Question: This question is linked to :
<URL>
If RTC discovers that by accepting a change set some of the change sets which depend on this change set will not be accepted, is it possible to view what these change sets are ?

It seems very risky to accept a change set and not be 100% sure that the change sets being accepted contain same source code file changes as was intended by developer who delivered the change sets ?
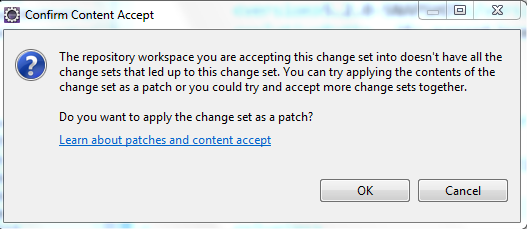
Answer: What you can do is adding the repo workspace of the developer having delivered on the stream.
You would add that repo workspace as a flow target of your own repo workspace (the one you are using for the merge)
By setting that new flow target as current, you can quickly see what change set you are missing.
---
Of course, the real issue is that what I just proposed doesn't scale: if you have multiple developers having made delivers (with missing intermediate change sets), then you would need to have a look in turn to each developer's repo workspaces.
That is why you have since 2007(!) the "blocker" Work Item "<URL>":
> "Confirm Content Accept" dialog should be more specific (offer to fill in gaps when a gap exception occurs)
... but it is unresolved, even in the latest RTC4.x.